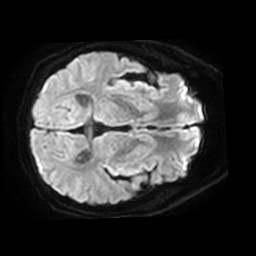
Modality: TRACE
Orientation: axial
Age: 63
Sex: male
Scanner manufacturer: philips
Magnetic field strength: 3 T
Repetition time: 3.922 s
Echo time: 0.06042 s